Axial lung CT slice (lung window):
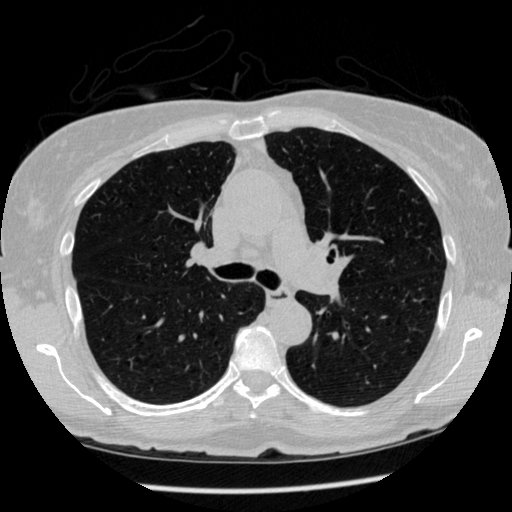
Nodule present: no